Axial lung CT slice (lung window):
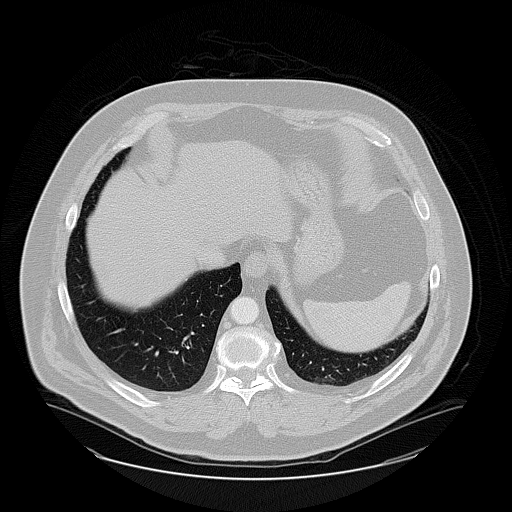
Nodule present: no